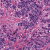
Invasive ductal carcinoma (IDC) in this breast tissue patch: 1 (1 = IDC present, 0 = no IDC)